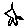
Label: star